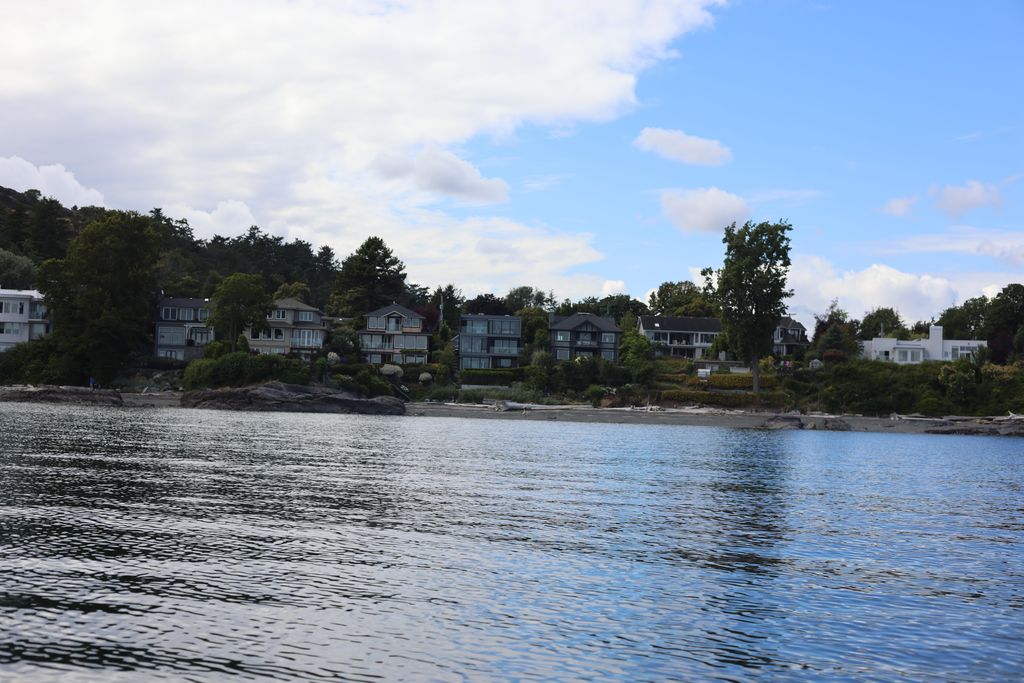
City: victoria